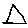
Label: triangle